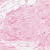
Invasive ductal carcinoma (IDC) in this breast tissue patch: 0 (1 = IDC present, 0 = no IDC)